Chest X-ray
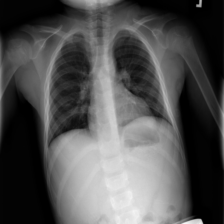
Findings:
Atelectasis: negative
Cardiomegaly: negative
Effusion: negative
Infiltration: negative
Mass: negative
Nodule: negative
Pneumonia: negative
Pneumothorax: negative
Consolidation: negative
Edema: negative
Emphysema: negative
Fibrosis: negative
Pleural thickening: negative
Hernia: negative